Interaction volume radius: 5 \u00c5
Interaction volume height: 25 \u00c5
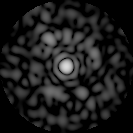
Disorder parameter: 0.808